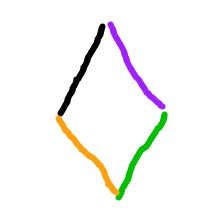
Shape: rhombus